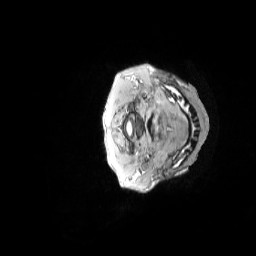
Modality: T1w
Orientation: axial
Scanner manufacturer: siemens
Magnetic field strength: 3 T
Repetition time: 2.3 s
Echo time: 0.0033 s